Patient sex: M
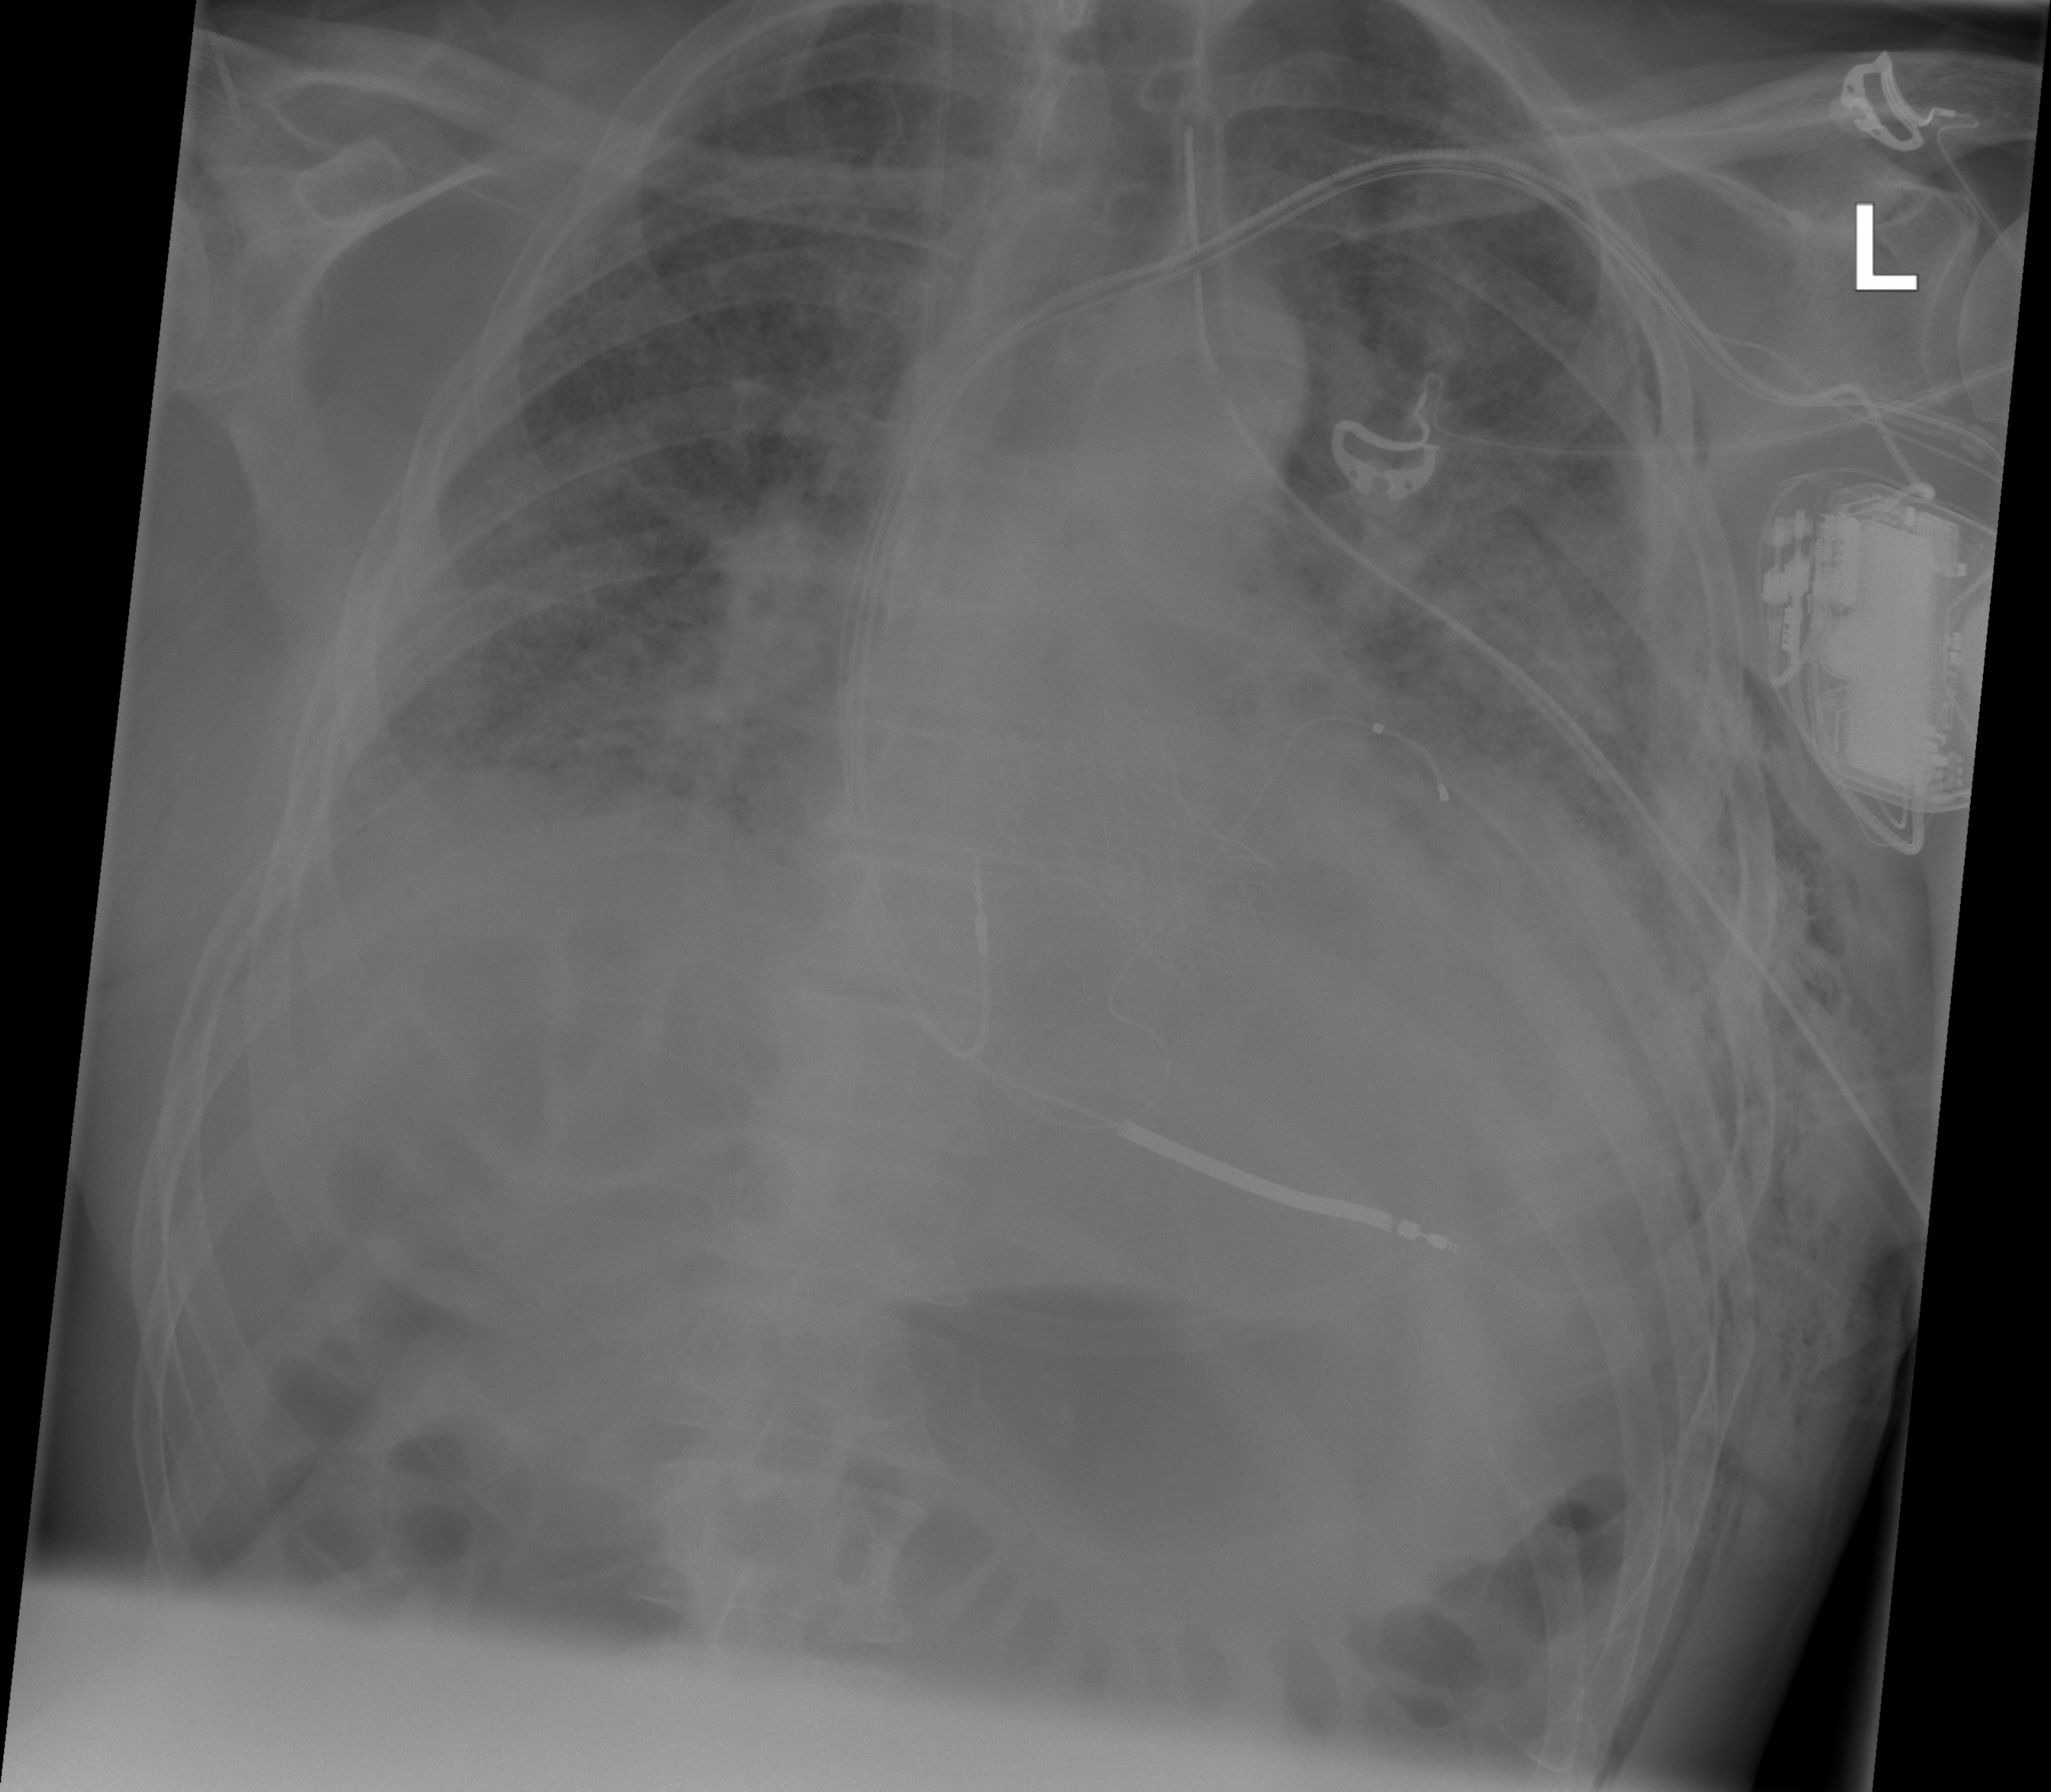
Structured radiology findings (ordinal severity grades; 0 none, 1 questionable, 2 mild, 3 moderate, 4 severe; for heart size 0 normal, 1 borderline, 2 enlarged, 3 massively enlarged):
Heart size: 1
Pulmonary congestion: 0
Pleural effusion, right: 0
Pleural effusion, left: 2
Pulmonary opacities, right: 0
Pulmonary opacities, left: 0
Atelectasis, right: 0
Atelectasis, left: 0